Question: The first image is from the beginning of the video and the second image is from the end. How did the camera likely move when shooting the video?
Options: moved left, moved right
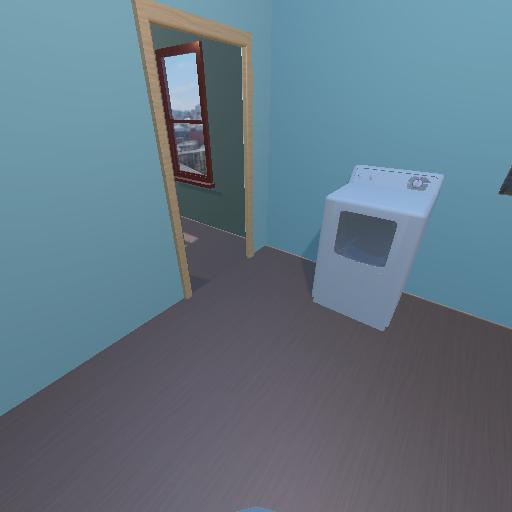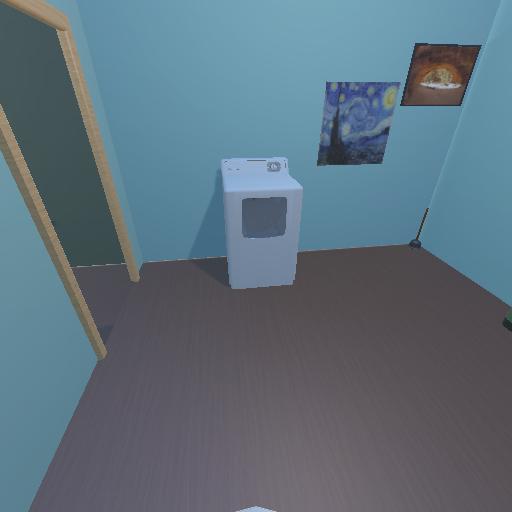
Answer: moved left